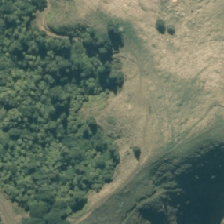
Land cover: indigenous_forest